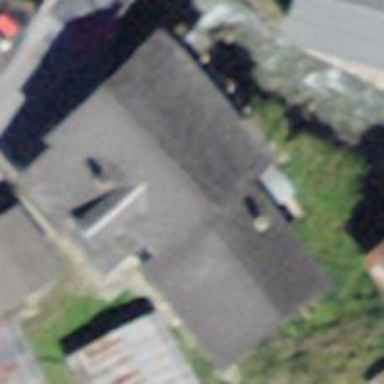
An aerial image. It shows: Restaurant.